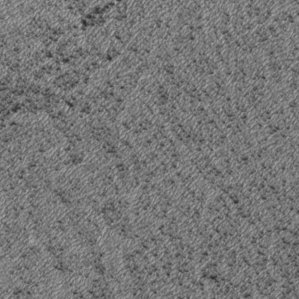
Label: frost